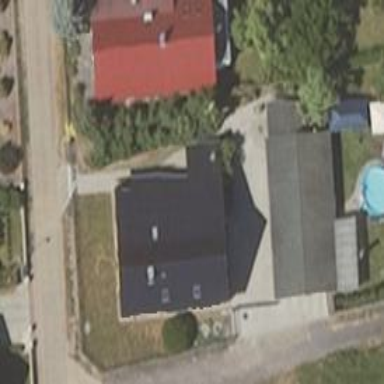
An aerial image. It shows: Simple and straightforward house.